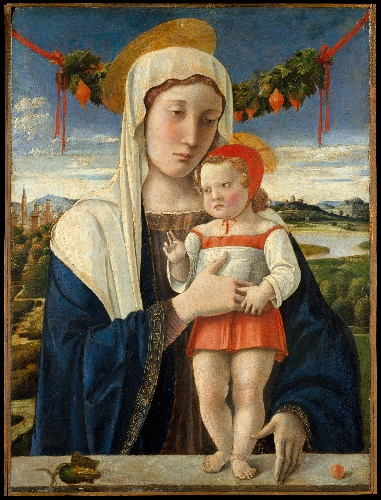
Title: Madonna and Child
Artist: Giovanni Bellini
Artist bio: Italian, Venice, active by 1459–died 1516 Venice
Date: ca. 1470
Object type: Painting
Classification: Paintings
Medium: Tempera, oil, and gold on wood
Dimensions: 21 1/4 x 15 3/4 in. (54 x 40 cm) (31 x 26 inches framed)
Department: Robert Lehman Collection
Credit line: Robert Lehman Collection, 1975
Accession year: 1975
Repository: Metropolitan Museum of Art, New York, NY
Tags: Madonna and Child